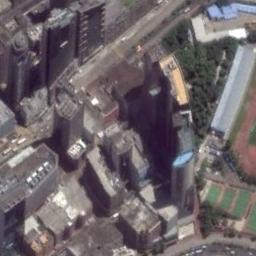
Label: commercial_area